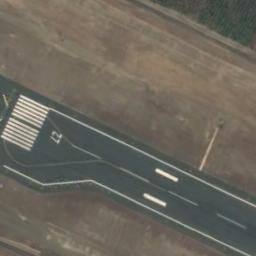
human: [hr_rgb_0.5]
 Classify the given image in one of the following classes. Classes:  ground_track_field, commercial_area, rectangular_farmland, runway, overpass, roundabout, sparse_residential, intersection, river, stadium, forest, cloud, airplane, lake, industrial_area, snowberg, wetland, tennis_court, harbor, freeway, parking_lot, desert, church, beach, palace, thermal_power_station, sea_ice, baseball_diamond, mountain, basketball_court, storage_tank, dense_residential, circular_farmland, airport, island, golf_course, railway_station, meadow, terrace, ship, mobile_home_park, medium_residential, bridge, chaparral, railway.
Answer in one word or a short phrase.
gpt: runway